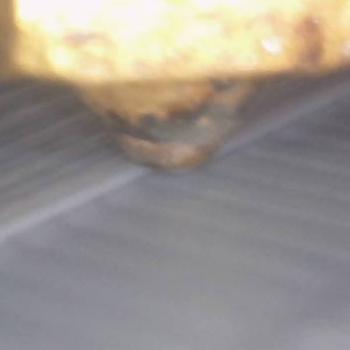
Flow rate: 70%